Question: I have a C++/CLI library that I'd like to target the .NET 3.5 SP1 Client Profile, but the client profile does not appear in the list of available frameworks. Is it possible to do this?

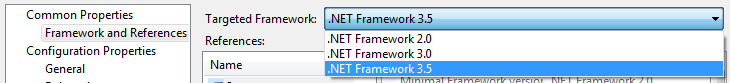
Answer: It's possible - if not through the UI, then at least by manually editing your 'App.config' file:
'''
<?xml version="1.0" encoding="utf-8"?>
<configuration>
<startup>
<supportedRuntime version="v2.0.50727" sku="Client" />
</startup>
</configuration>
'''
Edit your 'App.config' file so that its 'supportedRuntime' element matches the above.